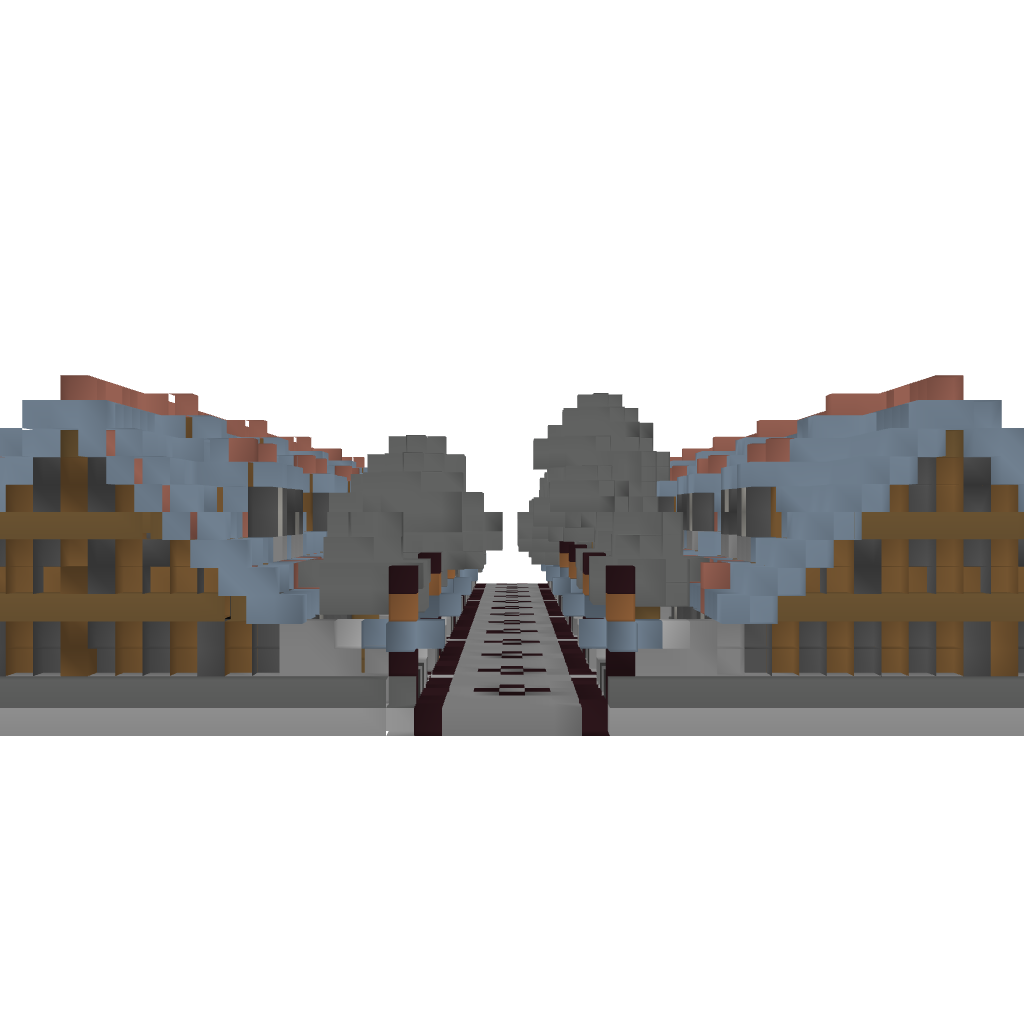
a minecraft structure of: Modular Housing